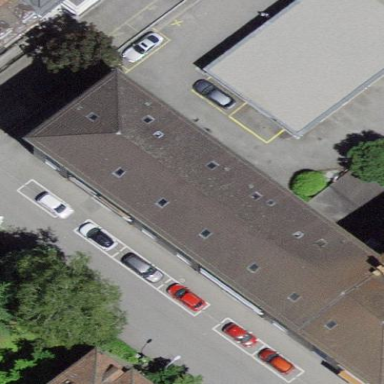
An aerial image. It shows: Building with hipped roof covered in roof tiles.